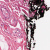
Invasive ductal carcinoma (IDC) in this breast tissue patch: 0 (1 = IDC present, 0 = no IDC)